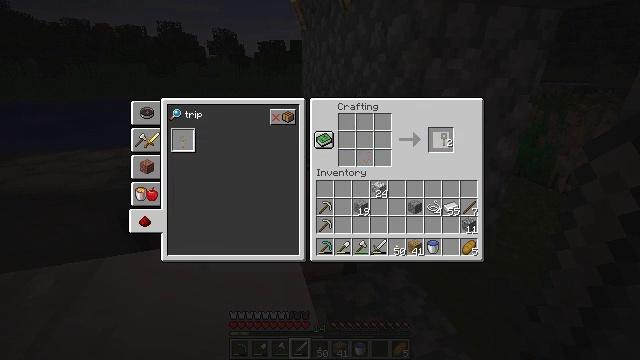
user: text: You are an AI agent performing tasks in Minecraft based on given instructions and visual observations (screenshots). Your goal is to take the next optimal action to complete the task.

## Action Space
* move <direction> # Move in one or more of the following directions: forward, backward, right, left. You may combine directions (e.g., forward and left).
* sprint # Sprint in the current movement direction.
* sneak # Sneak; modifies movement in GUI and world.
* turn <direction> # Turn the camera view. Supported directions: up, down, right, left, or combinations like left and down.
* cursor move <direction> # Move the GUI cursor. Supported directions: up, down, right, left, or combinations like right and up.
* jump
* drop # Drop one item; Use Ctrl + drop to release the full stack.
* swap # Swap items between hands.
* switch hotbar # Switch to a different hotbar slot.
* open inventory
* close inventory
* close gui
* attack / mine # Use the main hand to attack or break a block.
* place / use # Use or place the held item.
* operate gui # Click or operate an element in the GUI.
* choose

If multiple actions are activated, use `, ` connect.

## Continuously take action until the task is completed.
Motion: motion action
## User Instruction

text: Put iron, stick, and plank in the crafting grid to craft a tripwire hook.
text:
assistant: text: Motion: no_op